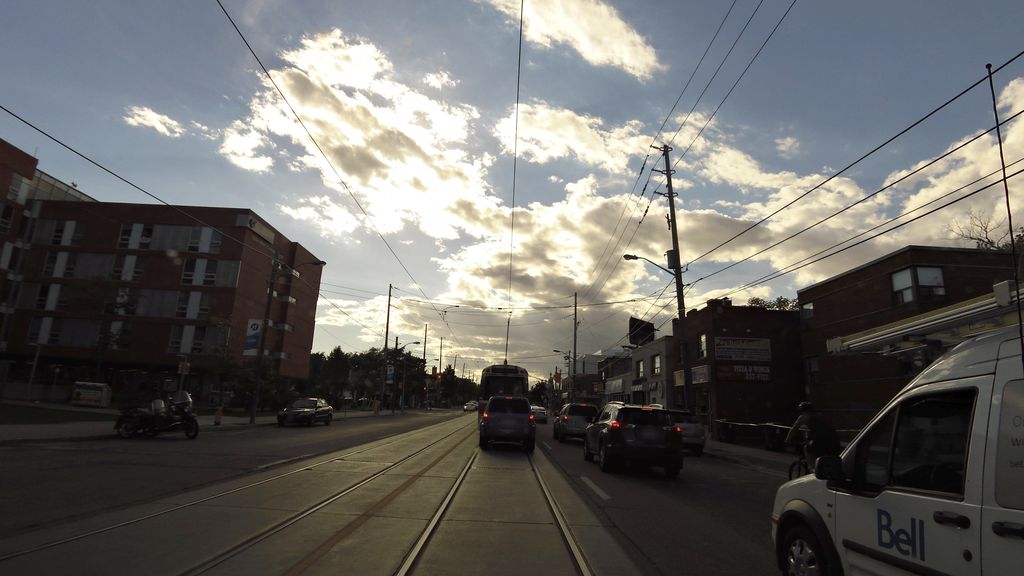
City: toronto